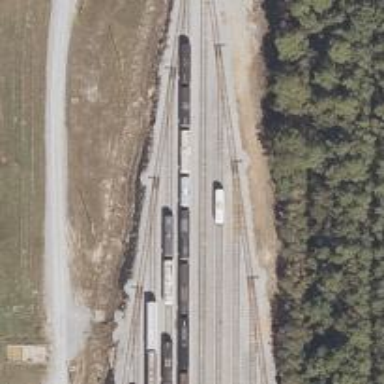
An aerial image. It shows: Railway spur service.